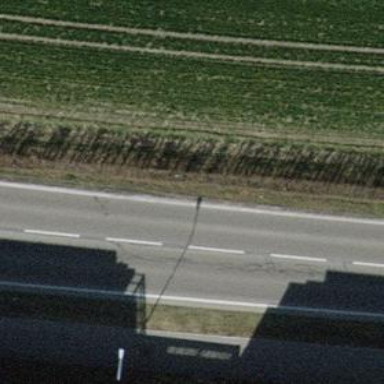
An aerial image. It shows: Hedge acting as barrier.